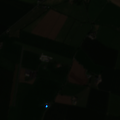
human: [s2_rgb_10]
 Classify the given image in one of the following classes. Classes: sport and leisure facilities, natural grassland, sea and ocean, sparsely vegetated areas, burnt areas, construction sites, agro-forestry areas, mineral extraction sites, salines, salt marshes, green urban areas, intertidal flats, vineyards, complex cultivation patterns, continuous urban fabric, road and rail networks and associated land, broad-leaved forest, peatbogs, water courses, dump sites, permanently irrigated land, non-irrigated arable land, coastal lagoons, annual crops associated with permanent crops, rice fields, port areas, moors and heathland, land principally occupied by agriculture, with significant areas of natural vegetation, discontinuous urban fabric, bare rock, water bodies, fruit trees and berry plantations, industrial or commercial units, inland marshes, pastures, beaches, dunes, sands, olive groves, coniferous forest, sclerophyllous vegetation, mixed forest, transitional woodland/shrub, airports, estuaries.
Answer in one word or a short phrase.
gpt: non-irrigated arable land, pastures